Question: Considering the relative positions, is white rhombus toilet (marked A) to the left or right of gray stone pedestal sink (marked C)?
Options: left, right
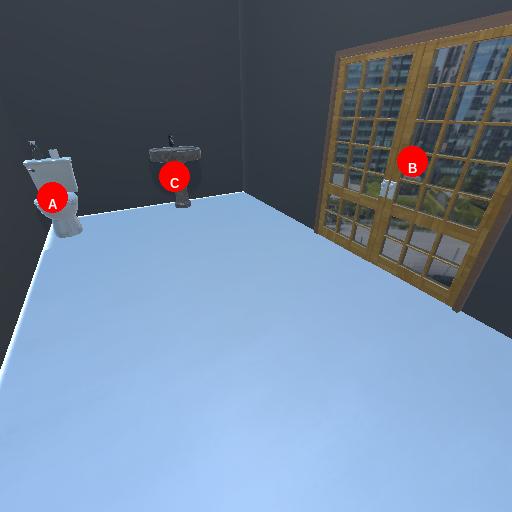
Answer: left